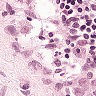
Metastatic tissue present: no